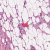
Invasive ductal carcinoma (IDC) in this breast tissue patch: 0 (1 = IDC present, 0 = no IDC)